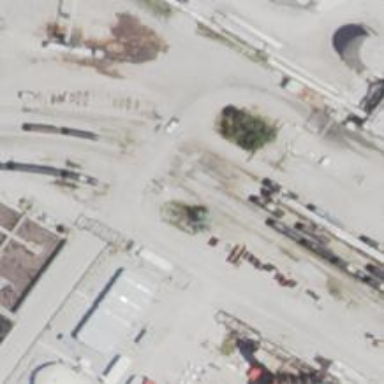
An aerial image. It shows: Railway spur service.